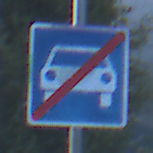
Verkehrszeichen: EndeKraftfahrstrasse
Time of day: SunriseSunset
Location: Outdoor (RoadRail)
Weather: Clear
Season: NotSpecified
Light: Natural